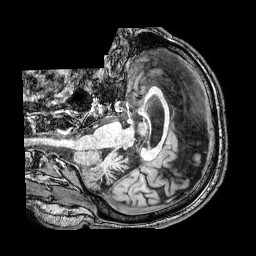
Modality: T1w
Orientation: axial
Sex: male
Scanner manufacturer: philips
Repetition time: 0.008136 s
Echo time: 0.00373 s